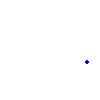
Particle: proton